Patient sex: M
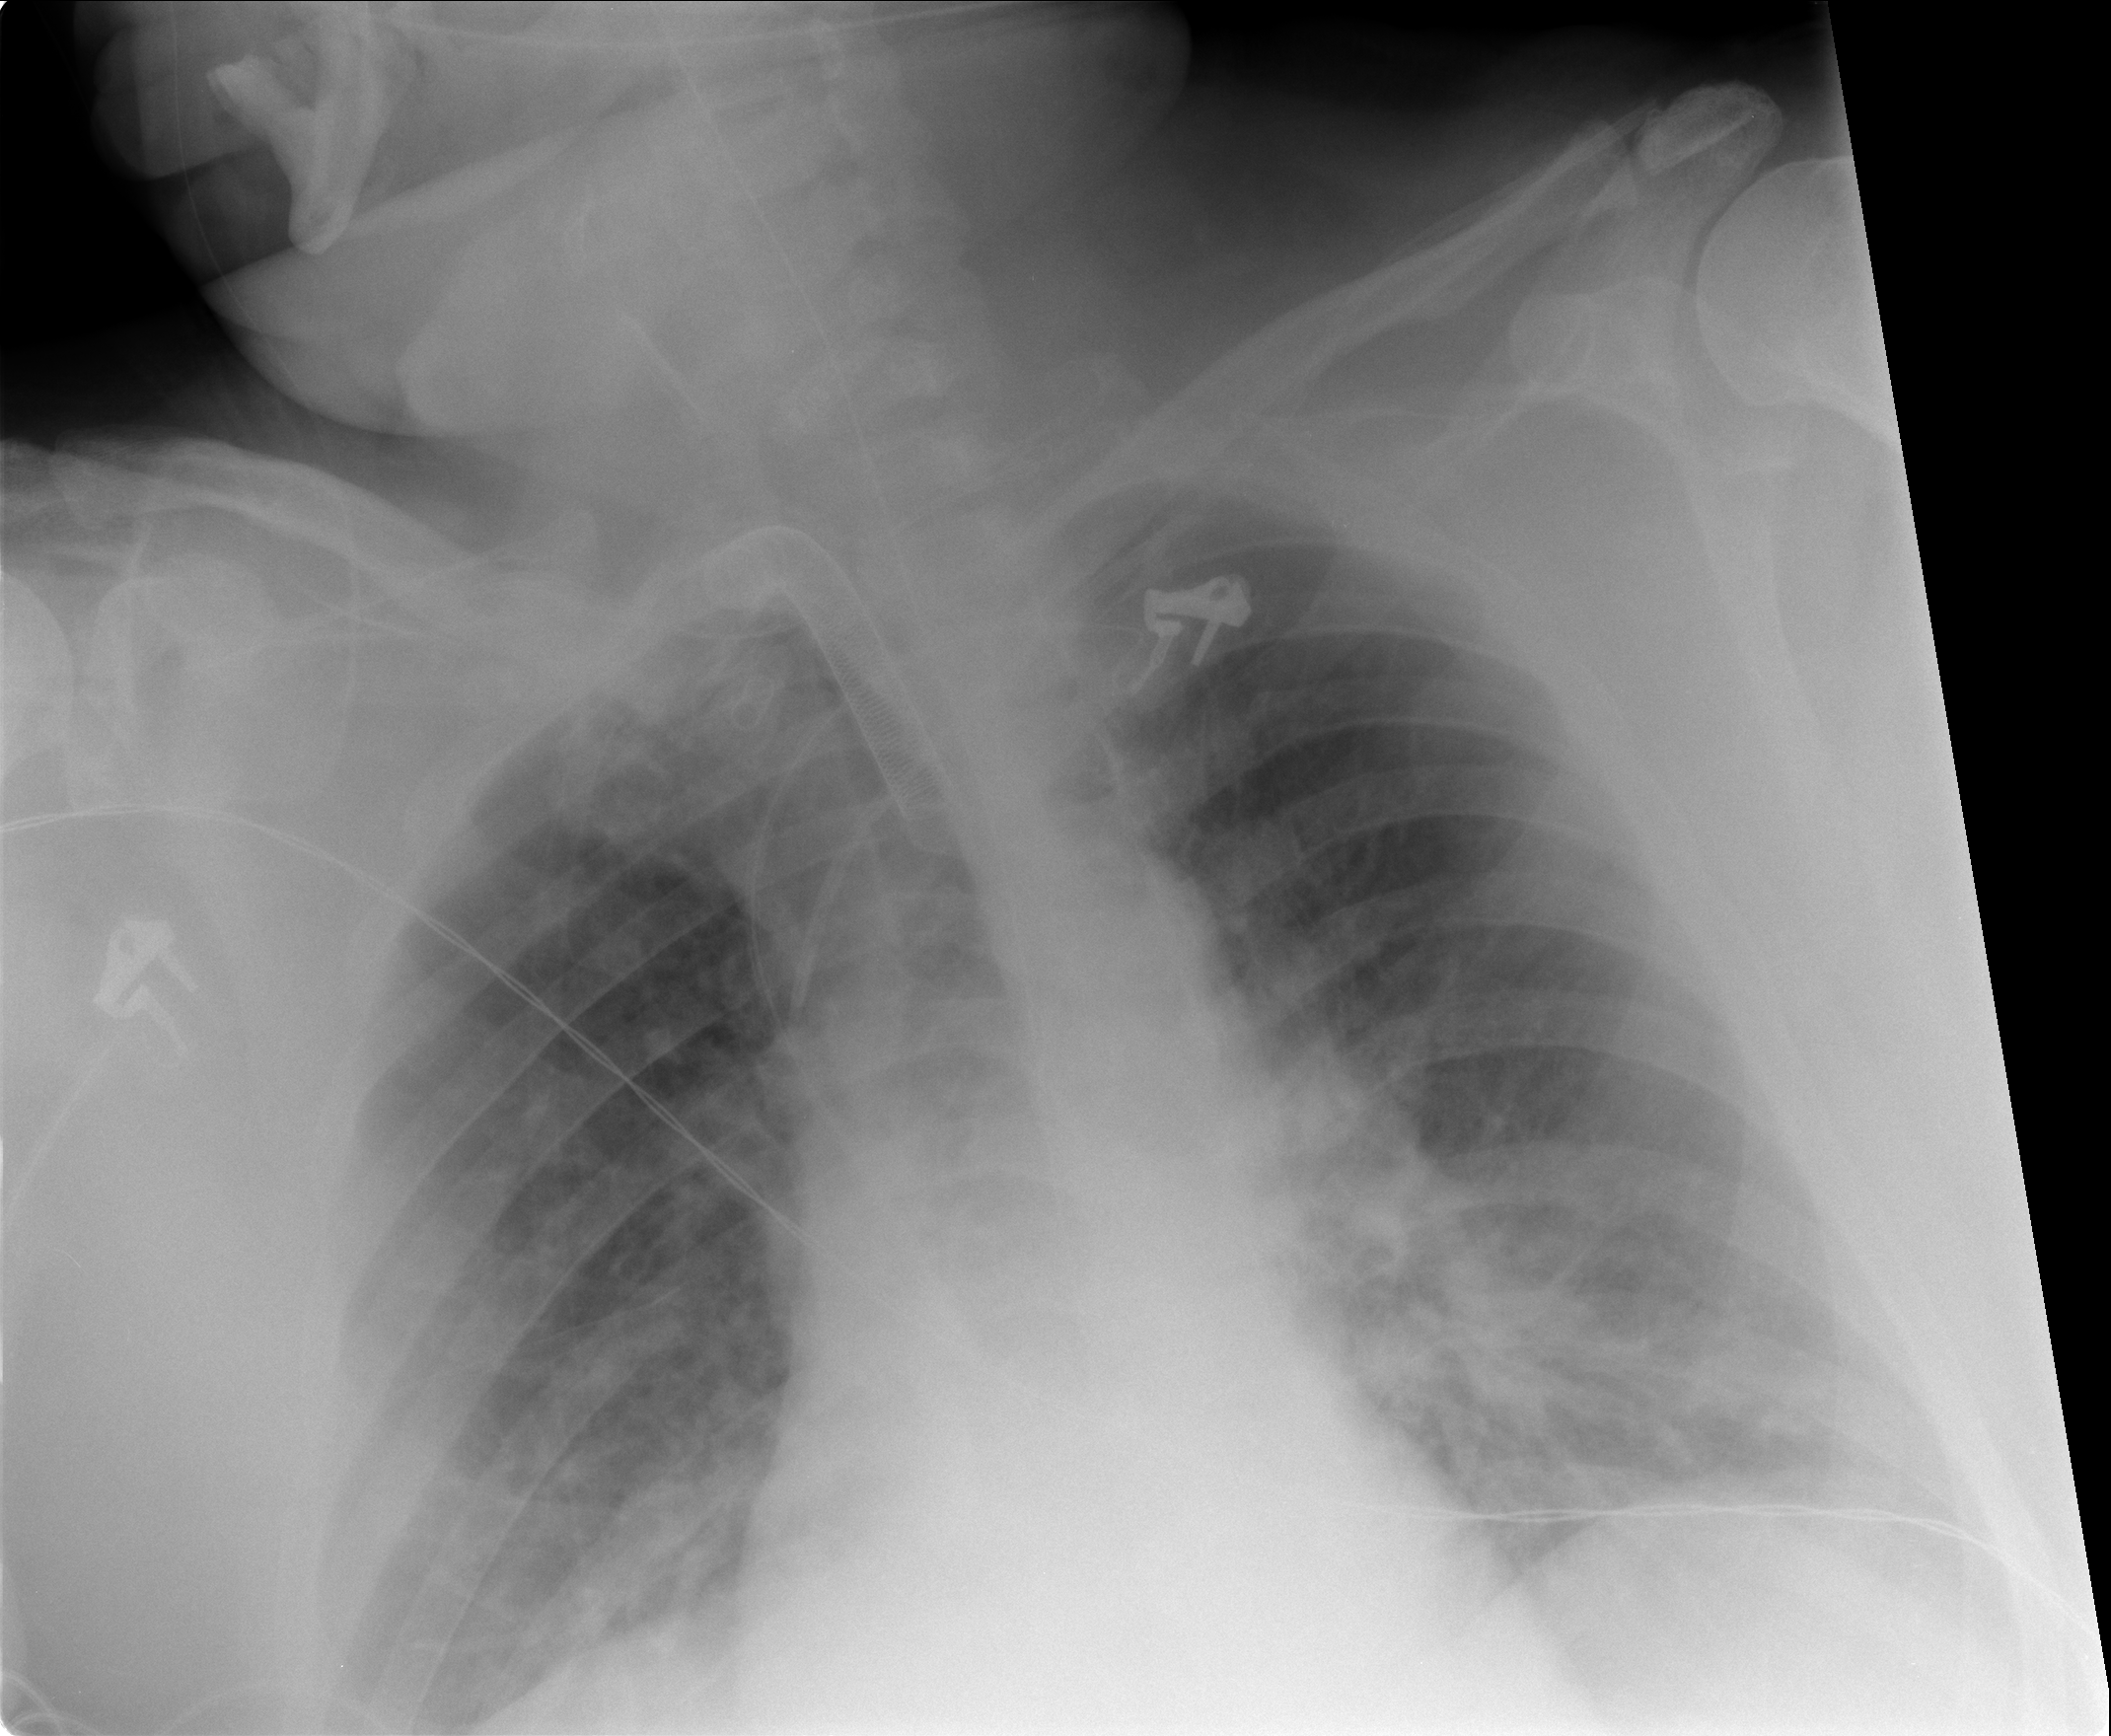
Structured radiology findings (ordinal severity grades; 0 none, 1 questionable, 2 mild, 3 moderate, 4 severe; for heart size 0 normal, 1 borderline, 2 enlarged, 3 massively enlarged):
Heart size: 0
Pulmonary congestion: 2
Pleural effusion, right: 2
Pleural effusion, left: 2
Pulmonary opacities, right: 0
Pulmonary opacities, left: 2
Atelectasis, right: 2
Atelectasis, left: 2